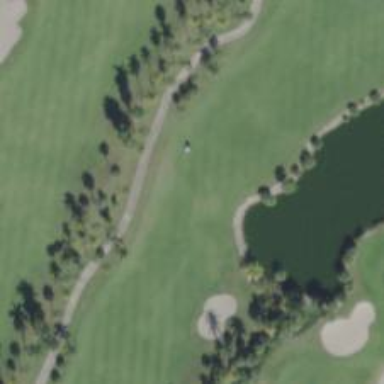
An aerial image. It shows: View of golf hole.